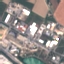
Land use / land cover class: Industrial